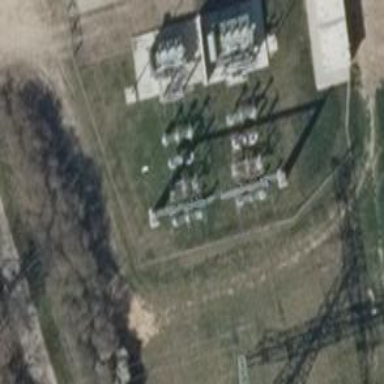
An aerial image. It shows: Power line in the image.